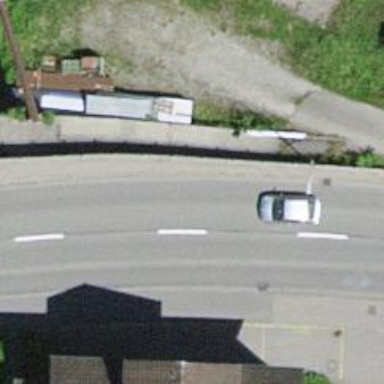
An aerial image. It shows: Raised kerb.